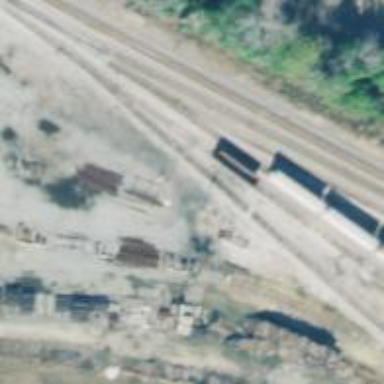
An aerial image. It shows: Abandoned railway yard.